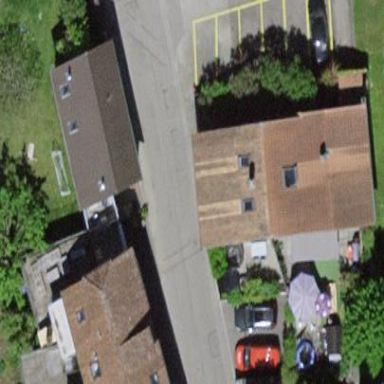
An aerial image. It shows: Building.